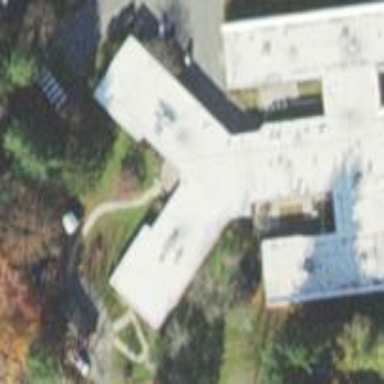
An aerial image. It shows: Nursing home building.